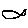
Label: fish